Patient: sex M, age 66
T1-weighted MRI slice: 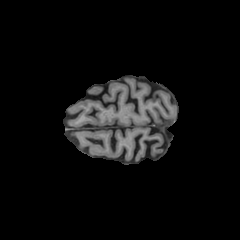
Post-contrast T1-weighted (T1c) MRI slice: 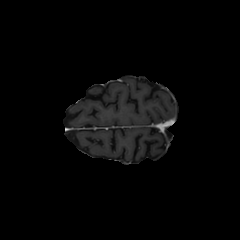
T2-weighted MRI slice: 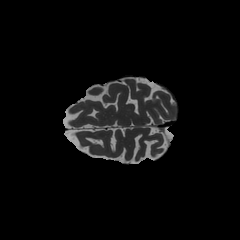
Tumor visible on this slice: no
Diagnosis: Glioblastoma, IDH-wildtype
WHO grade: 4